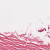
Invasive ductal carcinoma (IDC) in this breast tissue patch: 0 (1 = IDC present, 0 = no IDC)